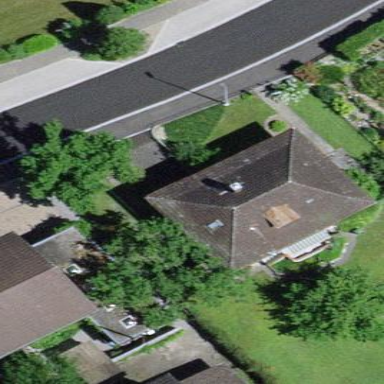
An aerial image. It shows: Hipped roof on residential building.